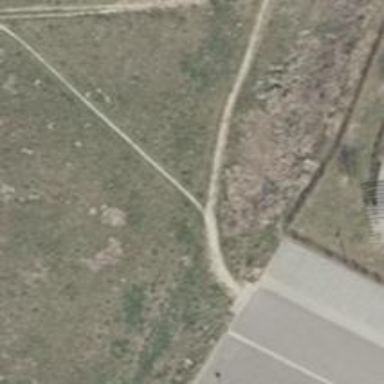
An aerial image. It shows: Grassy path.